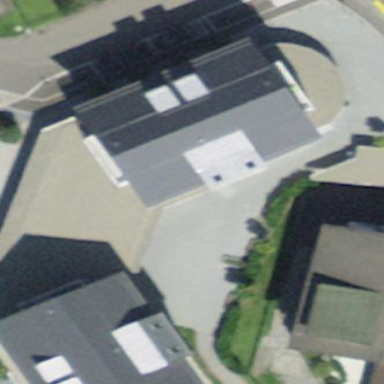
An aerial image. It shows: Nursing home building.